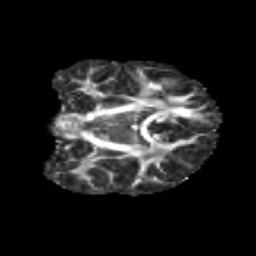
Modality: FA
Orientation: coronal
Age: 9
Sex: female
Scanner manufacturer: siemens
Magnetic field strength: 3 T
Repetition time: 3.8 s
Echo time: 0.07 s